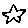
Label: star